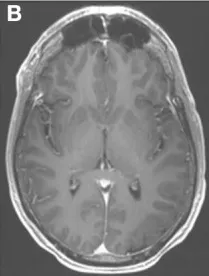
MRI images. 6 month post-treatment MRI. Showing left occipital cortical thickening and blurring of gray-white junction, implying the presence of a focal cortical dysplasia. The pre-treatment cortical enhancement resolved at the follow-up study.
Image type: radiology (mri)